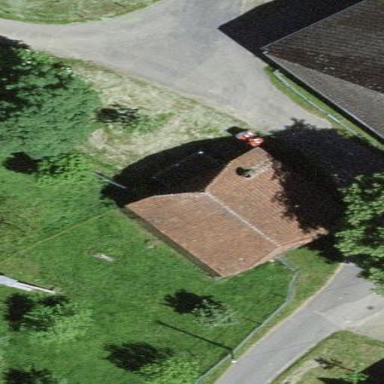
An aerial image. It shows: Rural barn.